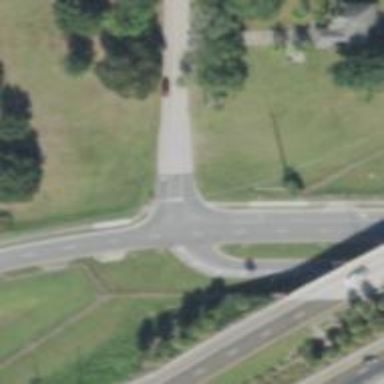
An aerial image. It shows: Unmarked crossing on footway.